Question: I have a Flexbox based nav menu with a logo aligned in the horizontal center of inline links. Every pen or fiddle I tried making of this doesn't replicate what I'm getting for some reason, but you can go <URL> which is almost exactly what I'm working from and if you go into an inspector and add an anchor to the main logo image you'll see what I mean.
The way this is set up is the third link has a left margin of auto applied to fill in the extra gap for the logo to fit in. The logo area is separate from the nav menu in the markup but flexbox layout puts them all in line with each other (at lower breakpoints the nav menu moves down).
Now this all works fine and good until you decide to make the logo a clickable link. When you do that, the margin from that third link obscures the hover state of the logo.
Here's a visual example:

So if you tried hovering over the logo where the margin area intersects it, you would not be able to click the logo, nor get a pointer cursor or any hover states (like a background change). Outside of the margin while over the logo, it works fine, but to a user, they're going to think something strange is going on. This happens if the logo is an img (as it is in the original example) or an SVG (as I'm trying to use).
Trying to see if there's a way around this without having to completely nuke my Flexbox layout. My markup is very similar to what is being used in that example. I've tried toying with a higher z-index for the logo compared to the nav, which didn't work. Giving the nav a negative z-index lets you click the logo but then you can't click the nav items.
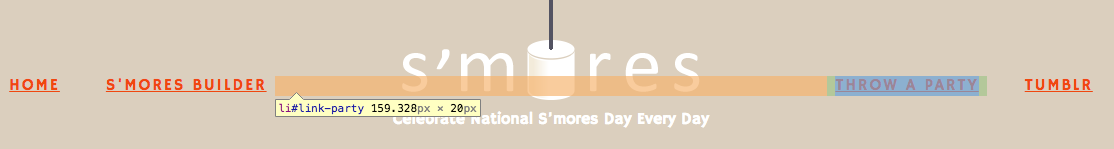
Answer: You can add a relative position to the logo and then play around with the z-index to make the logo the first element.
'''
.logo {
position: relative;
z-index: 1;
}
'''